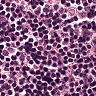
Metastatic tissue present: no